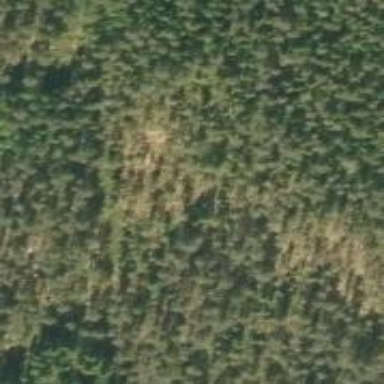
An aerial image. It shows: Needle-leaved woodland.